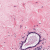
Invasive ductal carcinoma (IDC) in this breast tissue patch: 0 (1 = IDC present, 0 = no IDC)